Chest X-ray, PA view. Patient: 56 years old, sex M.
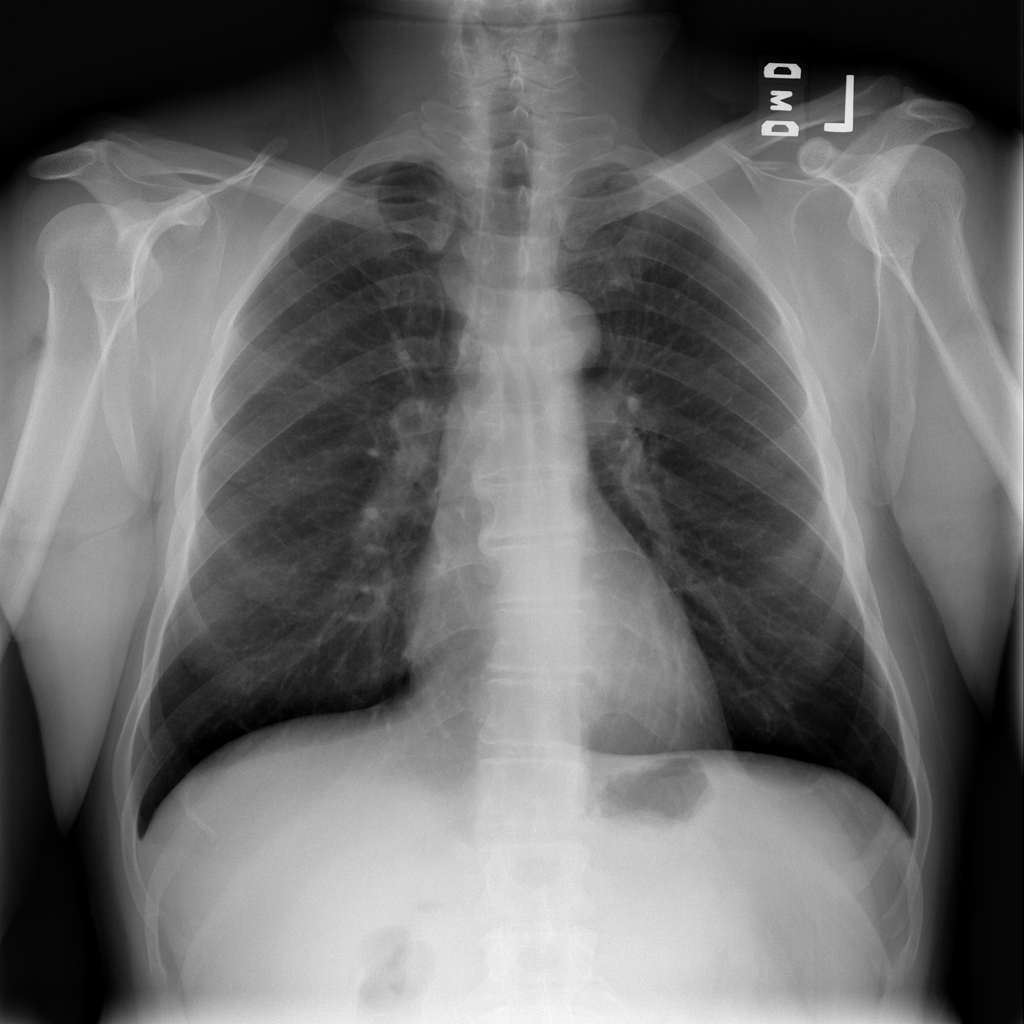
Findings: No Finding